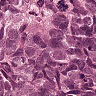
Metastatic tissue present: yes